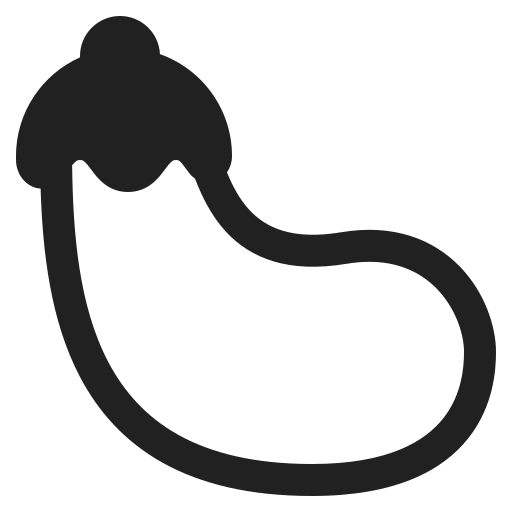
eggplant high contrast